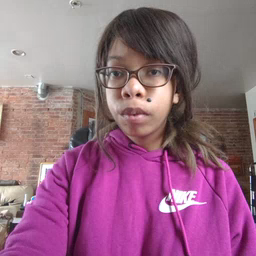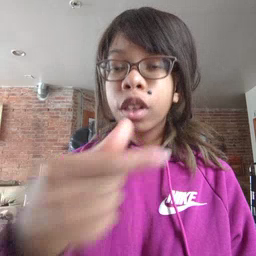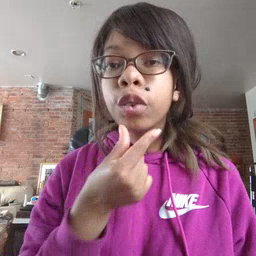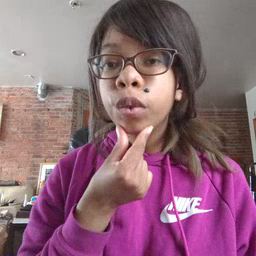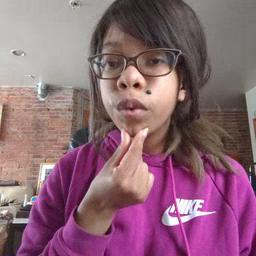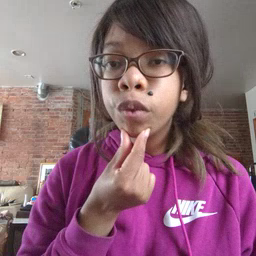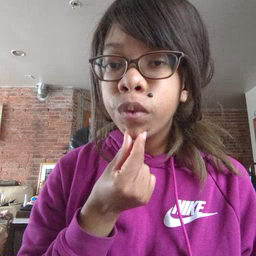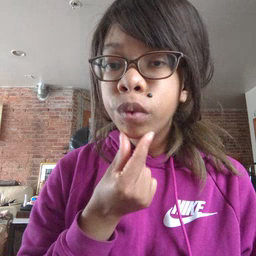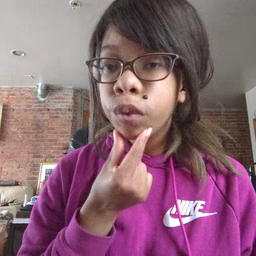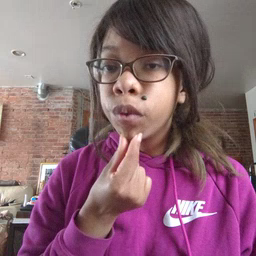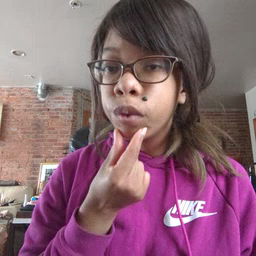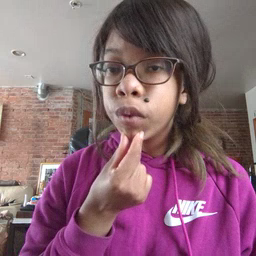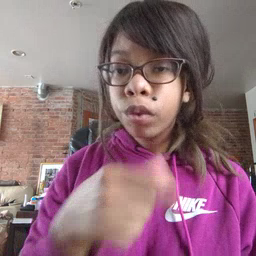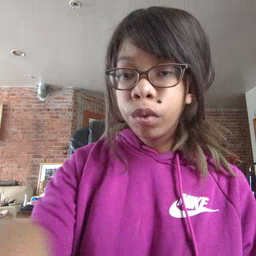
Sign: chin